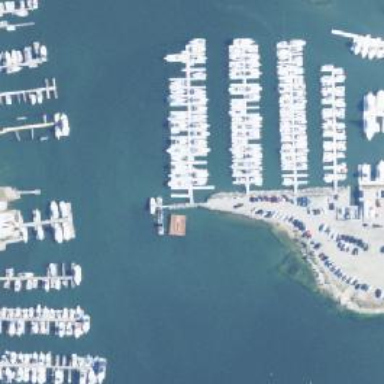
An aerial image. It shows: Man-made pier.